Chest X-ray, PA view. Patient: 38 years old, sex F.
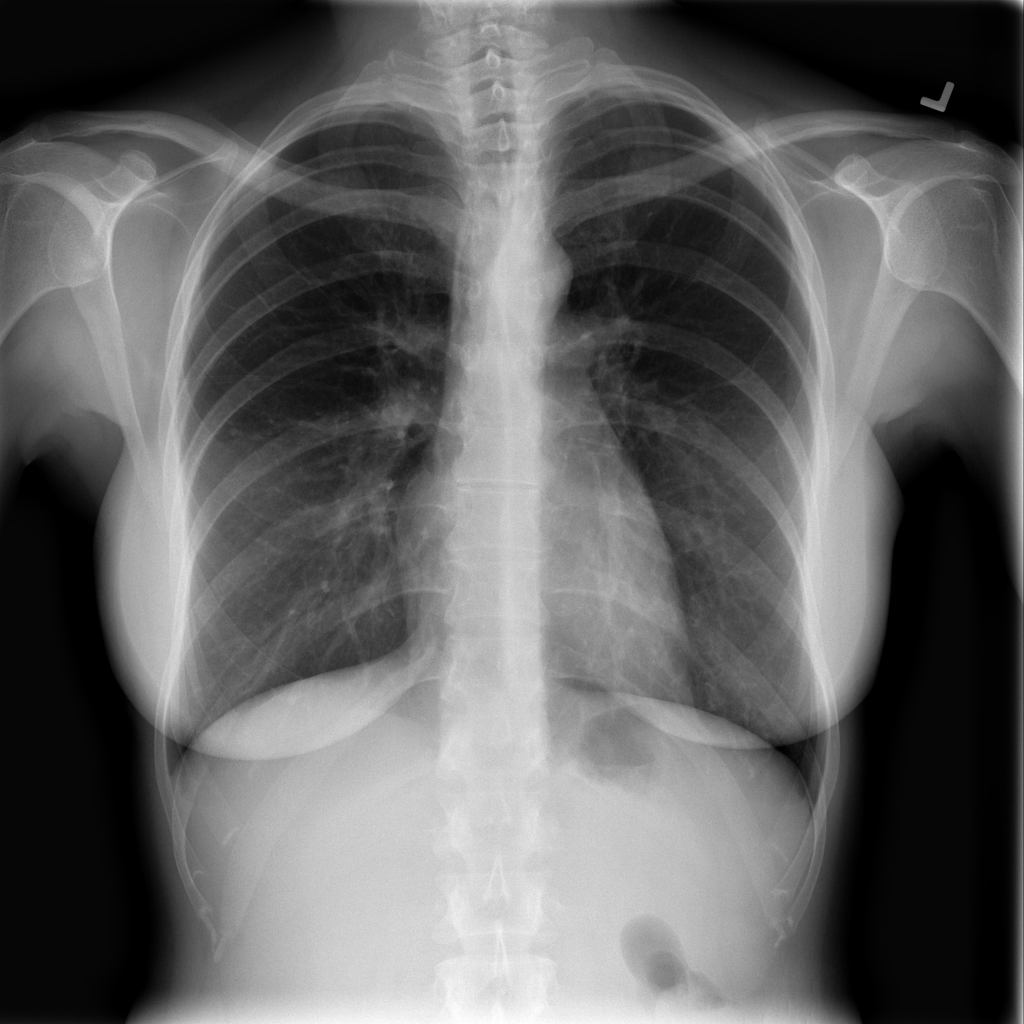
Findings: No Finding